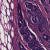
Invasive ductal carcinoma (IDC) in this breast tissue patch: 1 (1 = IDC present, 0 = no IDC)